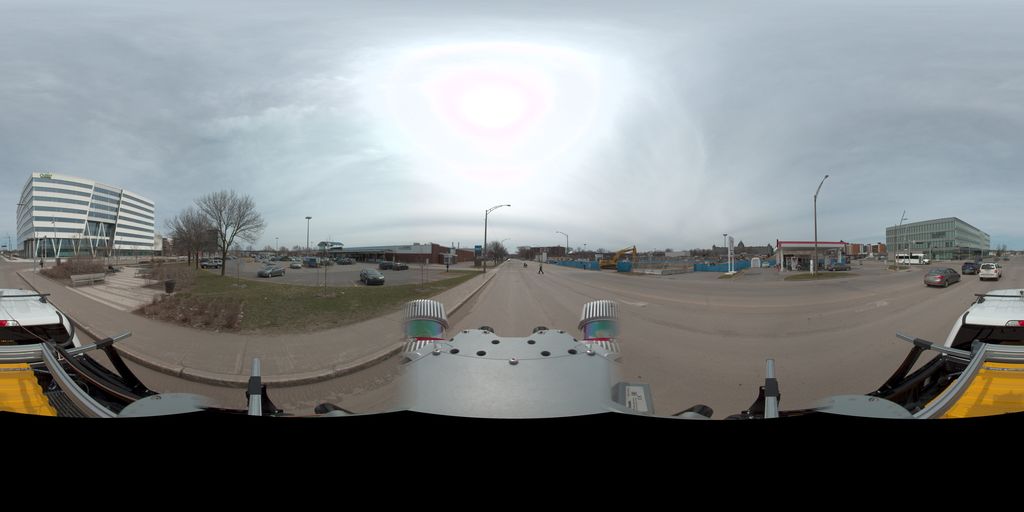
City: quebec_city